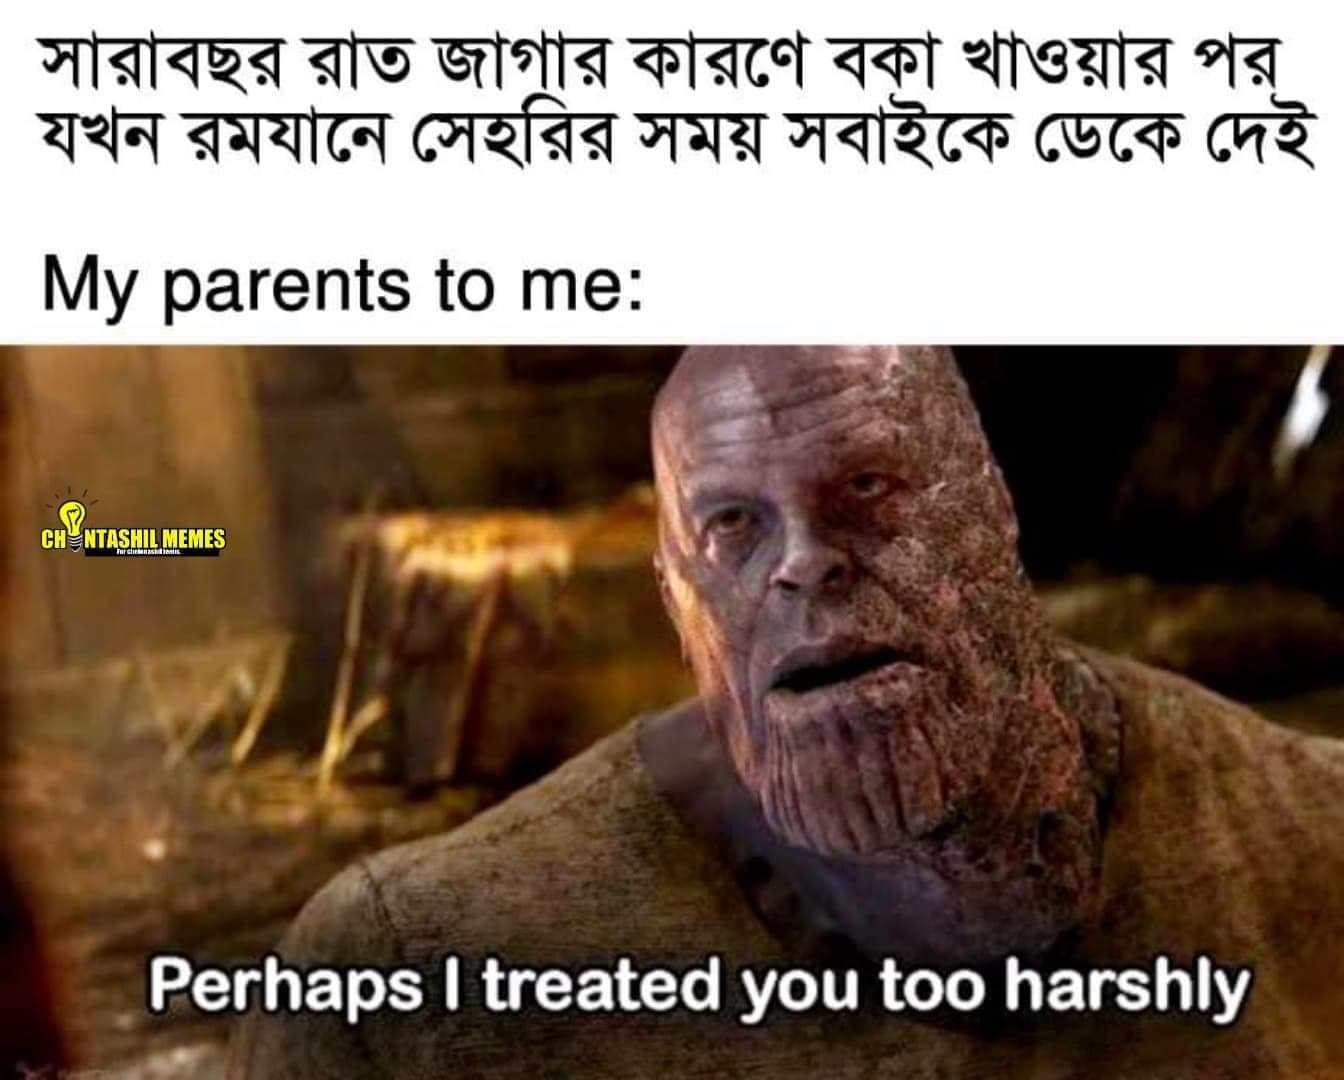
Caption: সারাবছর রাত জাগার কারণে বকা খাওয়ার পর যখন রমযানে সেহরির সময় সবাইকে ডেকে দেই     My parents to me:     Perhaps I treated you too harshly
Label: non-hate